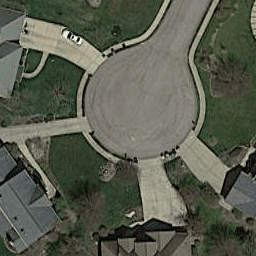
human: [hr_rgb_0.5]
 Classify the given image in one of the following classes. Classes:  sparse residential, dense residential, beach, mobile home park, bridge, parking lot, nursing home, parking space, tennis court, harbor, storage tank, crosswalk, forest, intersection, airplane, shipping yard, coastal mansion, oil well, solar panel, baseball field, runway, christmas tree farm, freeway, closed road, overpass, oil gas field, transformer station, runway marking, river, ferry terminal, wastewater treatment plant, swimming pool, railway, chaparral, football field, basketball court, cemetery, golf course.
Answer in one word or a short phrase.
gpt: closed road